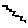
Label: zigzag